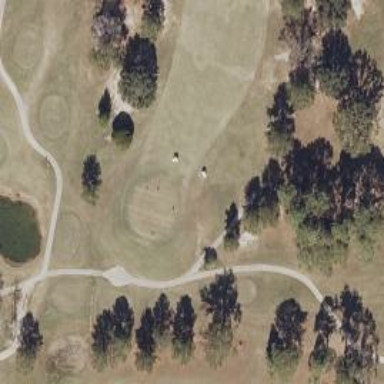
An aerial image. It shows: Golf cartpath that is also road path.